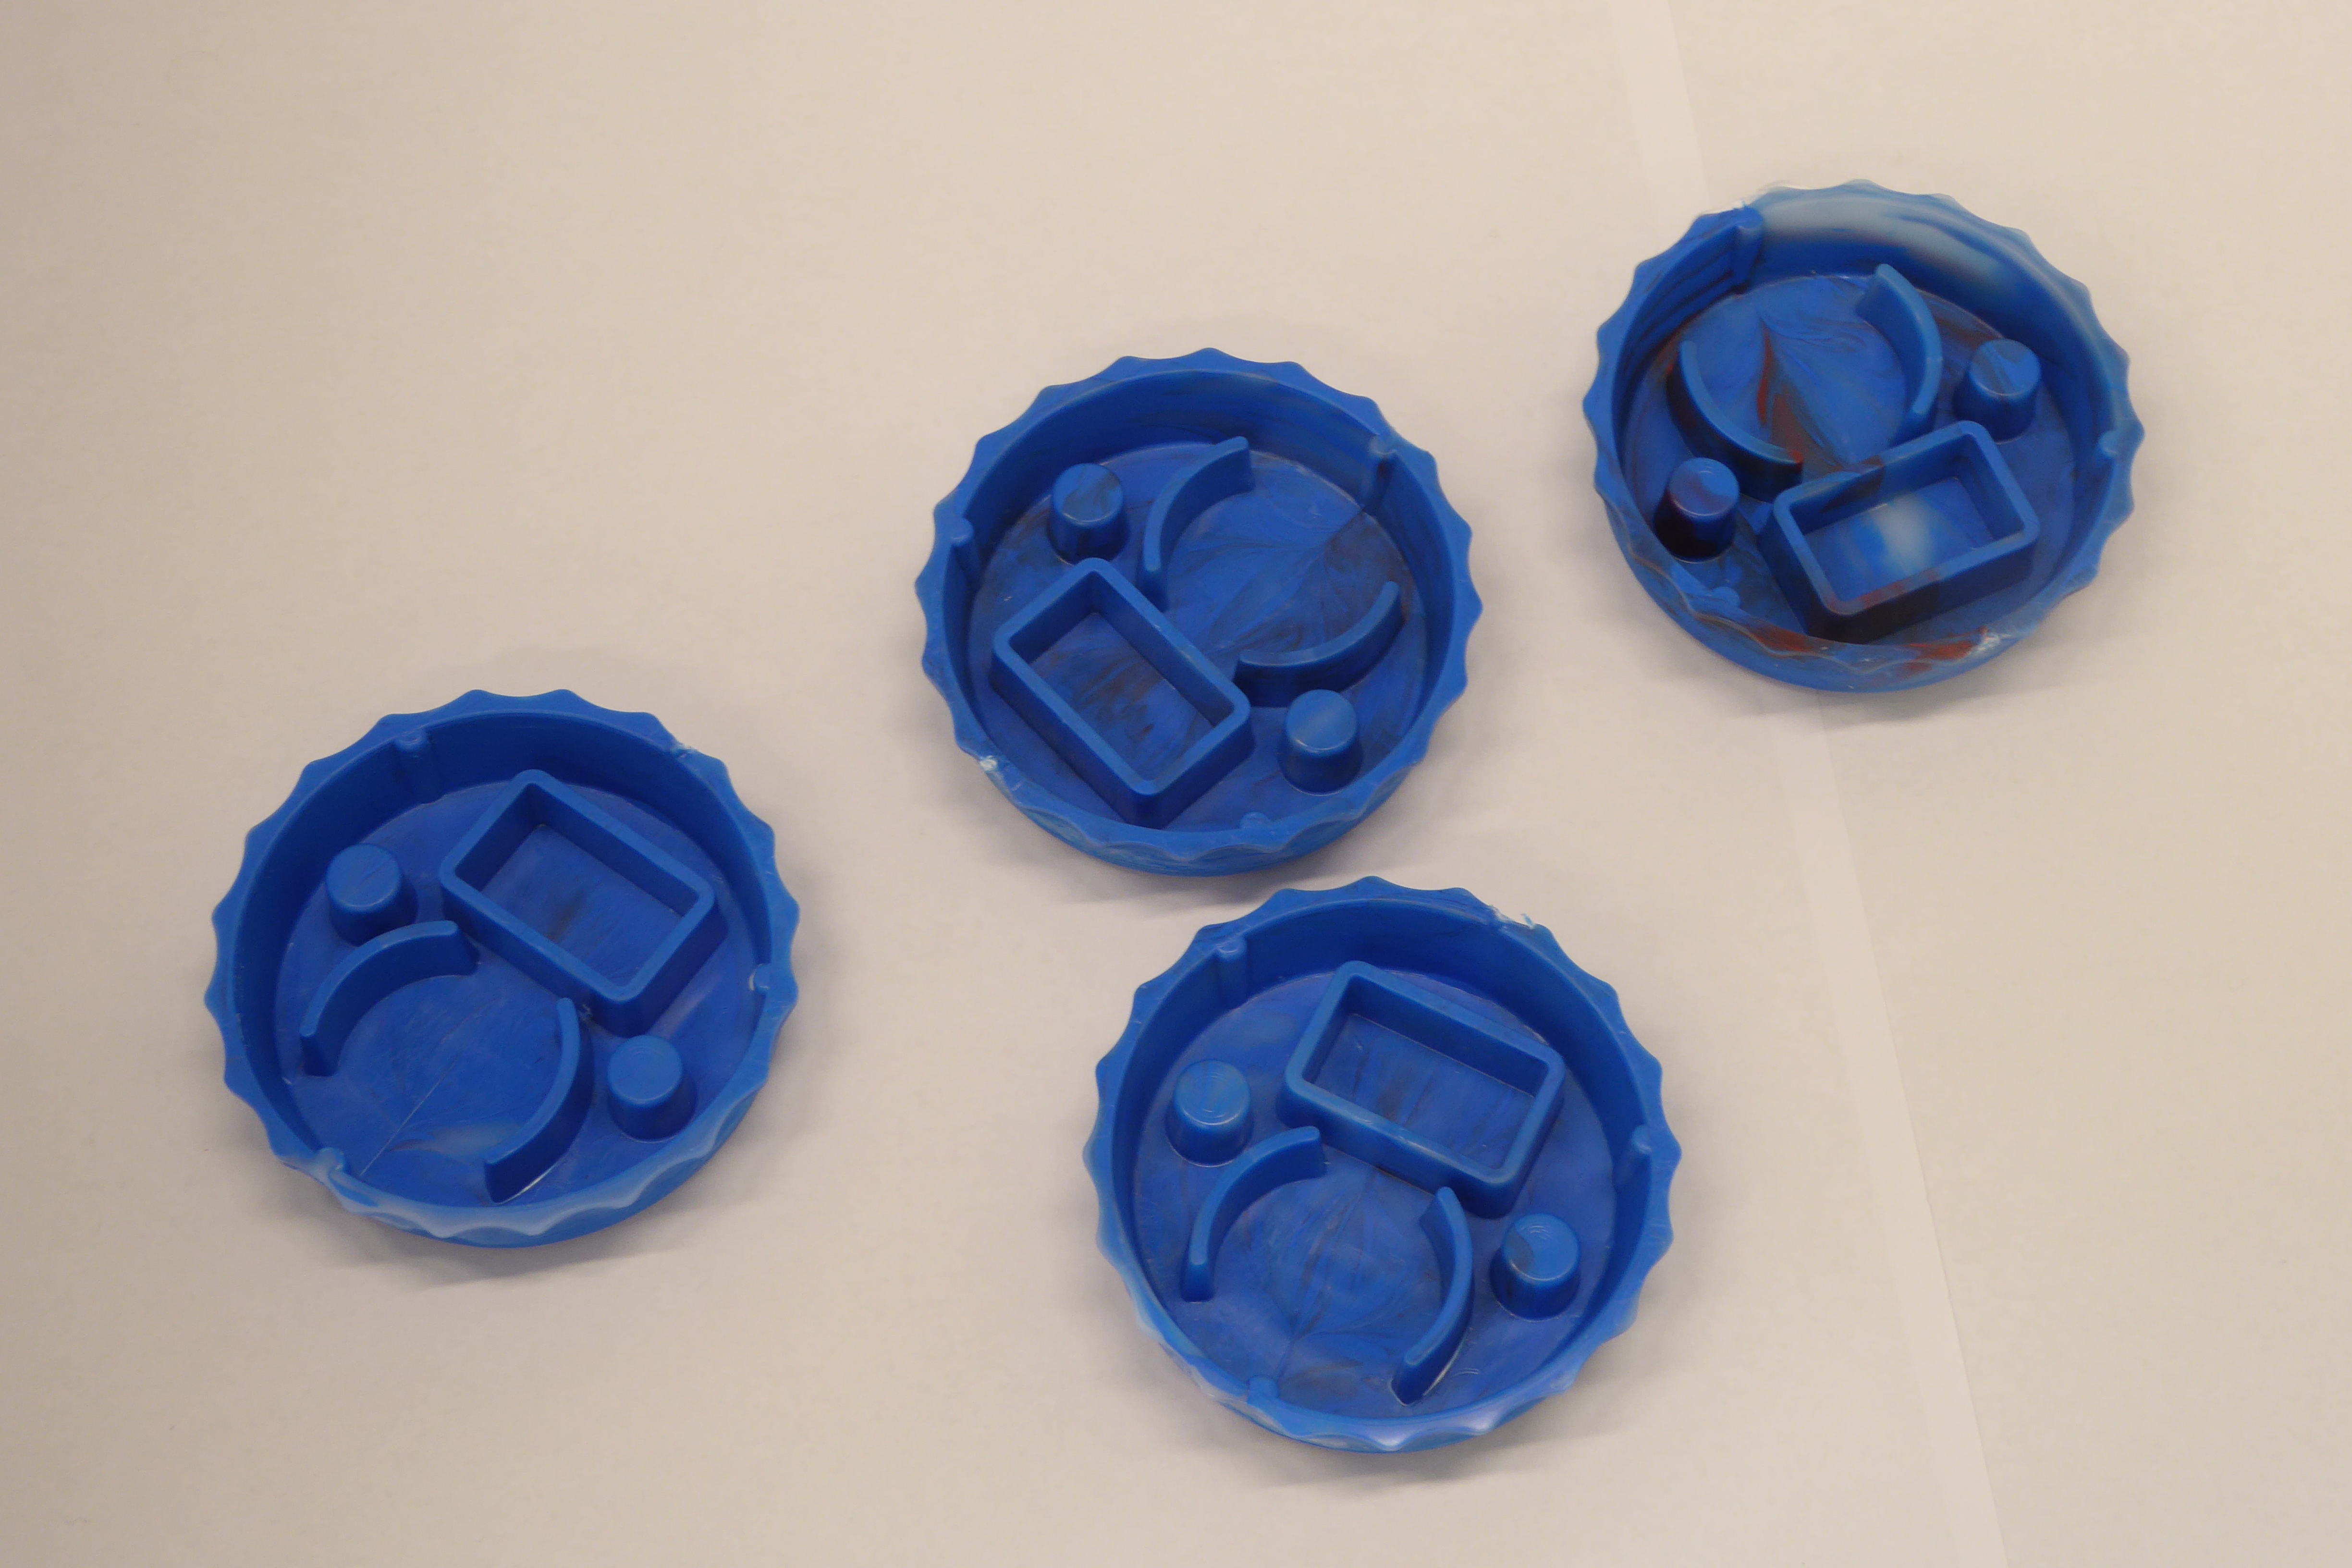
Label: Bottle Opener - Cover